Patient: sex M, age 60
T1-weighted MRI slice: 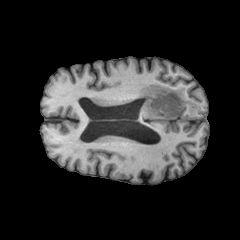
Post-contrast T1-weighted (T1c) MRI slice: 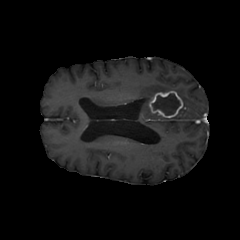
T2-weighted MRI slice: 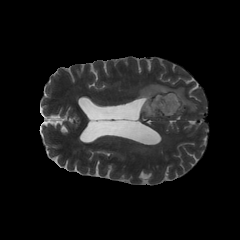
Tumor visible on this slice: yes
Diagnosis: Glioblastoma, IDH-wildtype
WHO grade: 4